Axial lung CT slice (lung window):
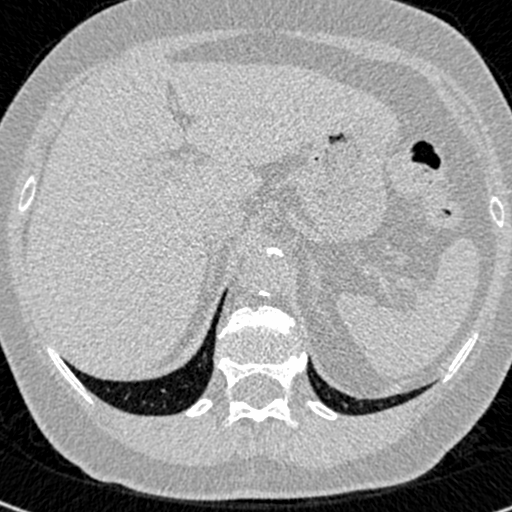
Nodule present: no